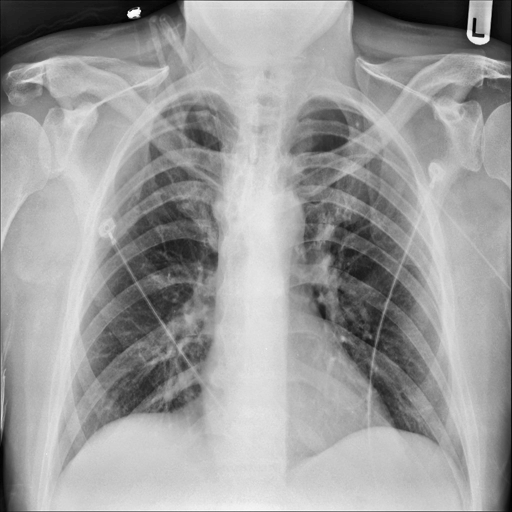
Finding: NORMAL